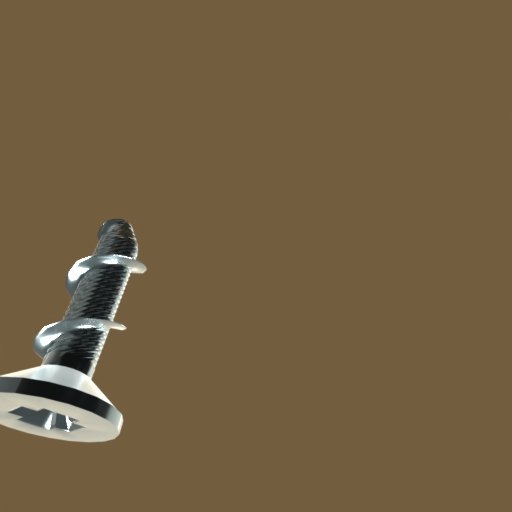
Label: screw